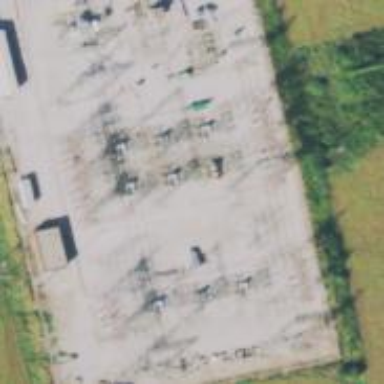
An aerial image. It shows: Switch for power supply.